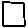
Label: square